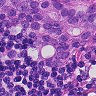
Metastatic tissue present: yes